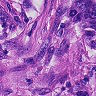
Metastatic tissue present: yes